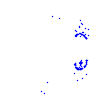
Particle: proton